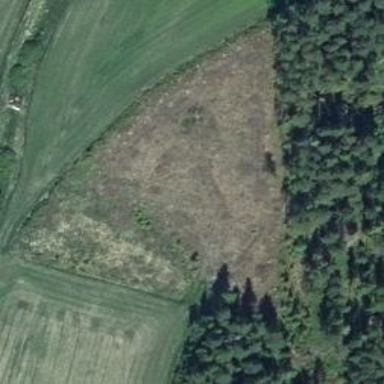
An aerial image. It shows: Clearcut man-made area surrounded by scrub vegetation.